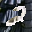
Label: 2